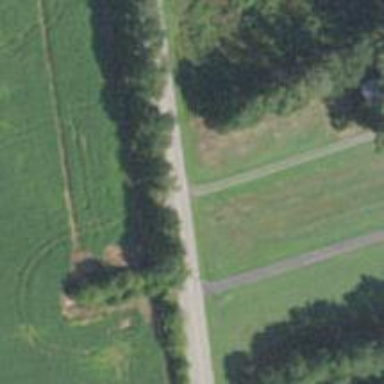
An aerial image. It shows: Driveway.